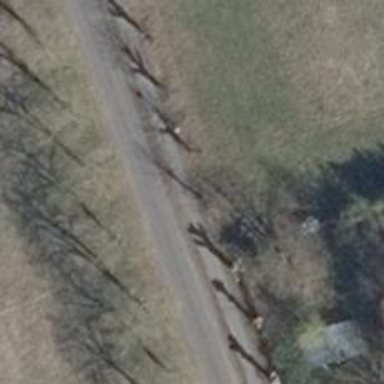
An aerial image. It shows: Avenue lined with trees.